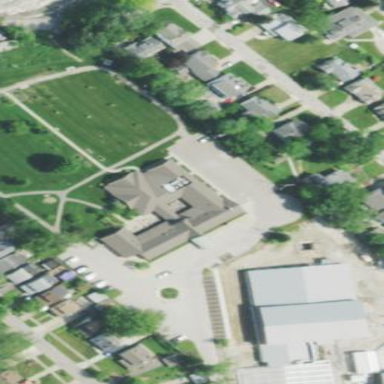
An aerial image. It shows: Community center building.